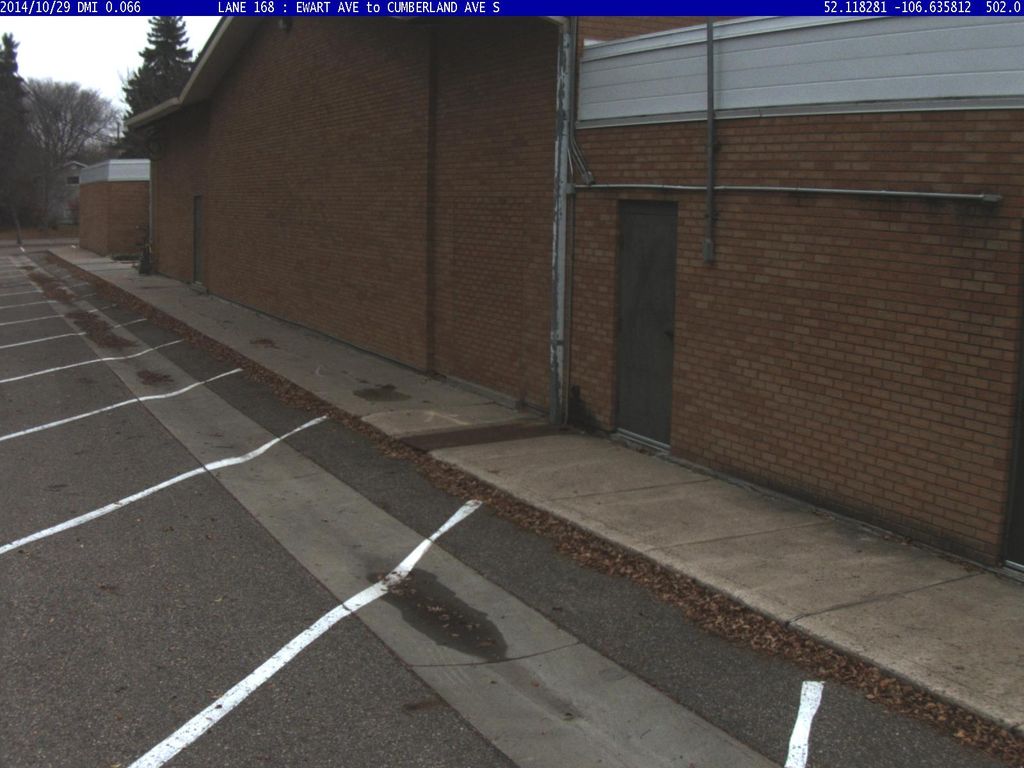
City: saskatoon